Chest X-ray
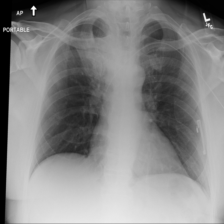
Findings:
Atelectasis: negative
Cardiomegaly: negative
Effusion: negative
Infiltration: negative
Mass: positive
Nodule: negative
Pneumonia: negative
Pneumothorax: negative
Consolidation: negative
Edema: negative
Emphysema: negative
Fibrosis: negative
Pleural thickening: negative
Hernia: negative